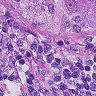
Metastatic tissue present: yes